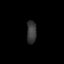
Tissue: lung
Cell type: Others
Senescence score: 0.1415
Nuclear area (px): 222
Mean DAPI intensity: 55.126